Question: I recently <URL> and perhaps they thought I was working with a small dataset as in the example I provided.
Here is the SQL:
'''
WITH a AS (
SELECT item.id, string_agg(prefered_store.store::varchar, ',') wishlist_stores
FROM item, list_wishlist, wishlist, prefered_store
WHERE item.list=list_wishlist.list
AND list_wishlist.wishlist=wishlist.id
AND wishlist.prefered_stores=prefered_store.id
GROUP BY item.id
), b AS (
SELECT item.id,
string_agg(
prefered_store.store::varchar || ',' || prefered_store.comment,
' ; ') item_stores_comments
FROM item, prefered_store
WHERE item.prefered_stores=prefered_store.id
GROUP BY item.id
)
SELECT a.id,item_stores_comments,wishlist_stores
FROM a,b
WHERE a.id=b.id
'''
While it does exactly what I need, it's extremely slow. Takes ~10 minutes with limit of just one row and about 15 minutes for 10 rows. I'm still waiting to see how long it will take for a thousand rows (it's been almost and hour). Now my desktop is not the fastest: Pentium 4 with 1.5GB ram but it still doesn't feel right.
I've indexed all the fields in the WHERE clause and created primary keys where needed.
Other than this is there any way to make this query run faster?
PostgreSQL 9.2
DDL: <URL>
Simple diagram with only relevant tables and fields:

EXPLAIN ANALYZE:
'''
Merge Join (cost=23342752.95..<PHONE>.95 rows=863210883998 width=68) (actual time=<PHONE>.544..<PHONE>.167 rows=<PHONE> loops=1)
Merge Cond: (a.id = b.id)
CTE a
-> GroupAggregate (cost=<PHONE>.65..<PHONE>.86 rows=<PHONE> width=8) (actual time=252170.500..307061.559 rows=<PHONE> loops=1)
-> Sort (cost=<PHONE>.65..<PHONE>.35 rows=28045080 width=8) (actual time=252170.391..282495.516 rows=<PHONE> loops=1)
Sort Key: public.item.id
Sort Method: external merge Disk: 261528kB
-> Merge Join (cost=<PHONE>.34..<PHONE>.76 rows=28045080 width=8) (actual time=138444.102..210768.838 rows=<PHONE> loops=1)
Merge Cond: (list_wishlist.list = public.item.list)
-> Sort (cost=689954.53..695268.01 rows=<PHONE> width=8) (actual time=30482.447..55193.049 rows=<PHONE> loops=1)
Sort Key: list_wishlist.list
Sort Method: external merge Disk: 22624kB
-> Hash Join (cost=66643.55..408462.52 rows=<PHONE> width=8) (actual time=10417.244..26147.517 rows=<PHONE> loops=1)
Hash Cond: (wishlist.prefered_stores = public.prefered_store.id)
-> Hash Join (cost=38565.70..96225.43 rows=<PHONE> width=8) (actual time=8188.097..19815.024 rows=<PHONE> loops=1)
Hash Cond: (list_wishlist.wishlist = wishlist.id)
-> Seq Scan on list_wishlist (cost=0.00..22266.63 rows=<PHONE> width=8) (actual time=12.786..7467.442 rows=<PHONE> loops=1)
-> Hash (cost=20352.20..20352.20 rows=<PHONE> width=8) (actual time=7314.531..7314.531 rows=<PHONE> loops=1)
Buckets: 4096 Batches: 64 Memory Usage: 689kB
-> Seq Scan on wishlist (cost=0.00..20352.20 rows=<PHONE> width=8) (actual time=7.621..6572.731 rows=<PHONE> loops=1)
-> Hash (cost=14027.49..14027.49 rows=856349 width=8) (actual time=2159.339..2159.339 rows=856349 loops=1)
Buckets: 4096 Batches: 64 Memory Usage: 536kB
-> Seq Scan on prefered_store (cost=0.00..14027.49 rows=856349 width=8) (actual time=0.071..1602.971 rows=856349 loops=1)
-> Materialize (cost=<PHONE>.45..<PHONE>.13 rows=<PHONE> width=8) (actual time=107961.603..149020.809 rows=<PHONE> loops=1)
-> Sort (cost=<PHONE>.45..<PHONE>.79 rows=<PHONE> width=8) (actual time=107961.575..145971.848 rows=<PHONE> loops=1)
Sort Key: public.item.list
Sort Method: external merge Disk: 231088kB
-> Seq Scan on item (cost=0.00..228006.37 rows=<PHONE> width=8) (actual time=27.636..47661.750 rows=<PHONE> loops=1)
CTE b
-> GroupAggregate (cost=<PHONE>.38..<PHONE>.46 rows=<PHONE> width=12) (actual time=524258.000..794537.585 rows=<PHONE> loops=1)
-> Sort (cost=<PHONE>.38..<PHONE>.09 rows=22773483 width=12) (actual time=524257.908..755765.703 rows=<PHONE> loops=1)
Sort Key: public.item.id
Sort Method: external merge Disk: 297912kB
-> Merge Join (cost=<PHONE>.26..<PHONE>.79 rows=22773483 width=12) (actual time=201205.036..425873.108 rows=<PHONE> loops=1)
Merge Cond: (public.prefered_store.id = public.item.prefered_stores)
-> Sort (cost=127685.43..129826.31 rows=856349 width=12) (actual time=4545.447..12507.054 rows=856346 loops=1)
Sort Key: public.prefered_store.id
Sort Method: external merge Disk: 18408kB
-> Seq Scan on prefered_store (cost=0.00..14027.49 rows=856349 width=12) (actual time=0.060..2707.353 rows=856349 loops=1)
-> Materialize (cost=<PHONE>.45..<PHONE>.13 rows=<PHONE> width=8) (actual time=196659.554..406944.706 rows=<PHONE> loops=1)
-> Sort (cost=<PHONE>.45..<PHONE>.79 rows=<PHONE> width=8) (actual time=196659.535..396917.629 rows=<PHONE> loops=1)
Sort Key: public.item.prefered_stores
Sort Method: external merge Disk: 231096kB
-> Seq Scan on item (cost=0.00..228006.37 rows=<PHONE> width=8) (actual time=0.032..54885.583 rows=<PHONE> loops=1)
-> Sort (cost=<PHONE>.82..<PHONE>.16 rows=<PHONE> width=36) (actual time=344329.838..353118.692 rows=<PHONE> loops=1)
Sort Key: a.id
Sort Method: external sort Disk: 259792kB
-> CTE Scan on a (cost=0.00..262786.74 rows=<PHONE> width=36) (actual time=252170.512..320132.738 rows=<PHONE> loops=1)
-> Materialize (cost=<PHONE>.82..<PHONE>.50 rows=<PHONE> width=36) (actual time=838286.670..888495.578 rows=<PHONE> loops=1)
-> Sort (cost=<PHONE>.82..<PHONE>.16 rows=<PHONE> width=36) (actual time=838286.652..886198.912 rows=<PHONE> loops=1)
Sort Key: b.id
Sort Method: external sort Disk: 385320kB
-> CTE Scan on b (cost=0.00..262786.74 rows=<PHONE> width=36) (actual time=524258.017..811717.462 rows=<PHONE> loops=1)
Total runtime: <PHONE>.865 ms
'''
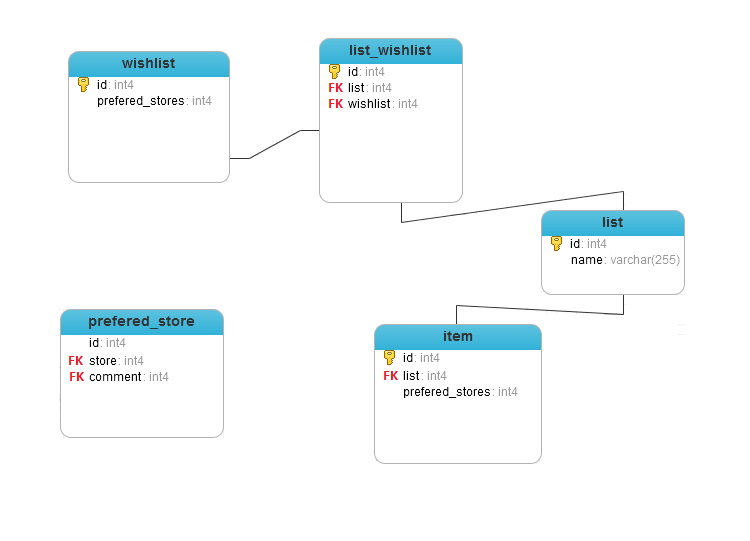
Answer: See, in PostgreSQL <URL>' clauses. So to optimize you need to get rid of CTEs.
This is not easy as you 'prefered_store' table is denormalized.
Please, try this query (also on <URL>:
'''
SELECT i.id item,
(SELECT string_agg(store||','||comment, ';')
FROM prefered_store WHERE id=i.prefered_stores) item_stores_comments,
string_agg(ps.store::text, ',') whishlist_stores
FROM item i
JOIN list_wishlist lw ON lw.list=i.list
JOIN wishlist w ON w.id=lw.wishlist
JOIN prefered_store ps ON ps.id=w.prefered_stores
GROUP BY i.id;
'''
But I would recommend reviewing schema design.